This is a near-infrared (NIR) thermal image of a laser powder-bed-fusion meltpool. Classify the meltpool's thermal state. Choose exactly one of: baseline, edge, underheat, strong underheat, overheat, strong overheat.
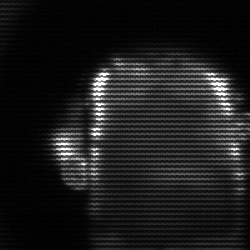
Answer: baseline